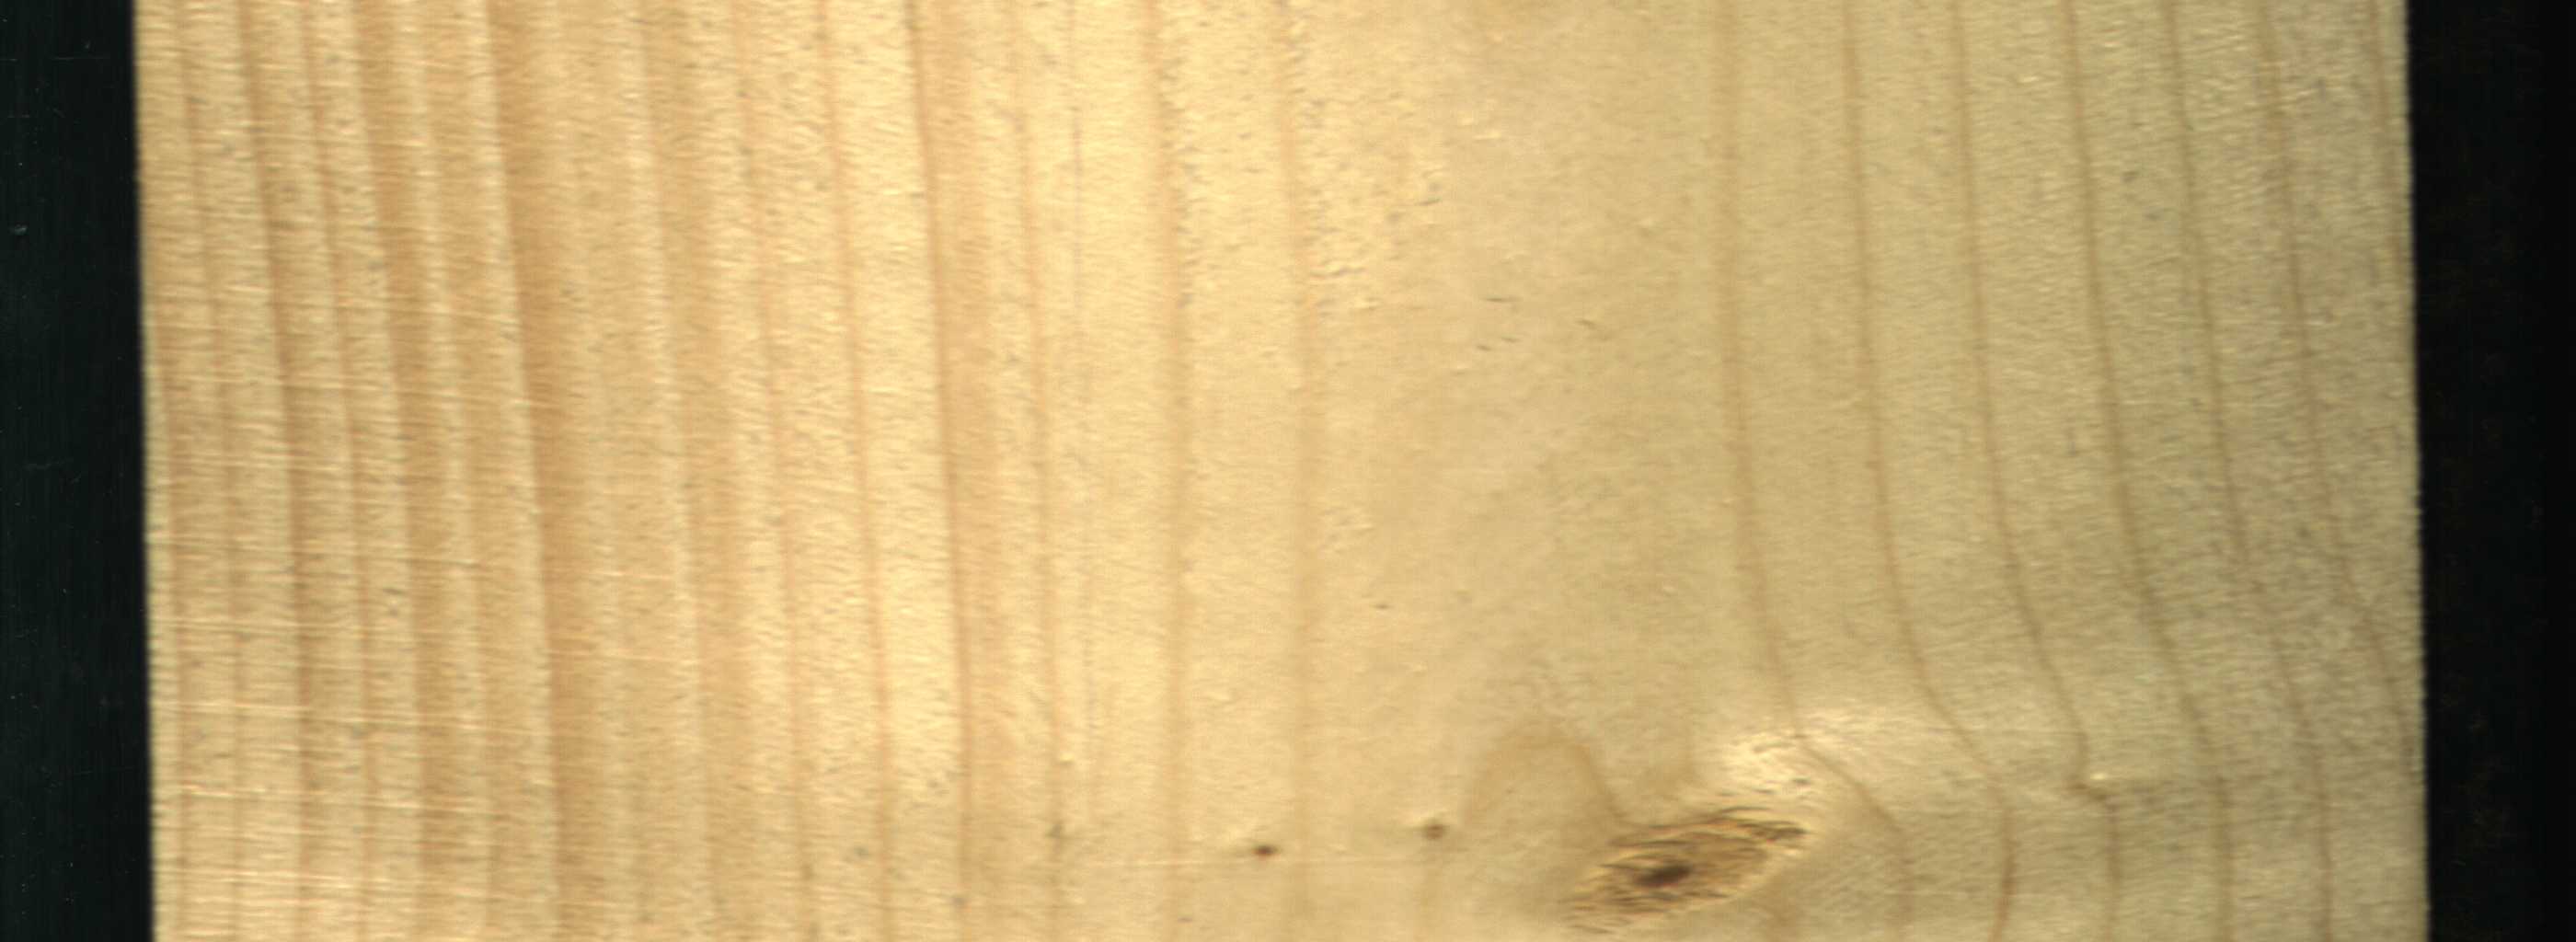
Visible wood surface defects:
Live_Knot